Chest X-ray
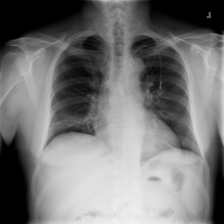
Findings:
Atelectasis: negative
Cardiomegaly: negative
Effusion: negative
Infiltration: negative
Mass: negative
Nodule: negative
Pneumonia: negative
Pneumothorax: negative
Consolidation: negative
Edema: negative
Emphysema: negative
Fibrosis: negative
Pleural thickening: negative
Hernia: negative